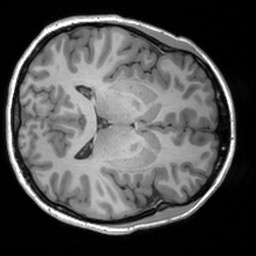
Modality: T1w
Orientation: axial
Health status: healthy
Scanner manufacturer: siemens
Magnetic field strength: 3 T
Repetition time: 1.9 s
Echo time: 0.00226 s